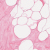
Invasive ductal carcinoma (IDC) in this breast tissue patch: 0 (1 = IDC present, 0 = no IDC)